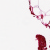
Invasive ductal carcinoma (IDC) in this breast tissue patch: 0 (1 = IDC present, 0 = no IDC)